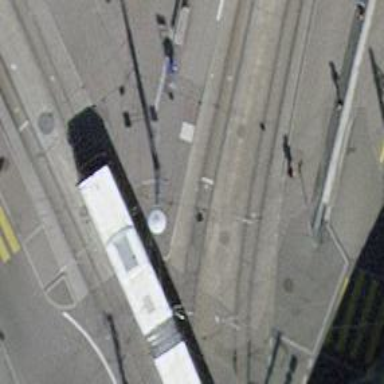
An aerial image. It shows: Tram stop with public transport stop position.